Question: I have a datalist(see top data example in image , first 3 rows)
I want data transformation(kind of stranspose/stack) in format(see bottom data example in image)

<URL>
The emty(in red) fields must be deleted in the proces.
I've no idea where to start. Need some help.
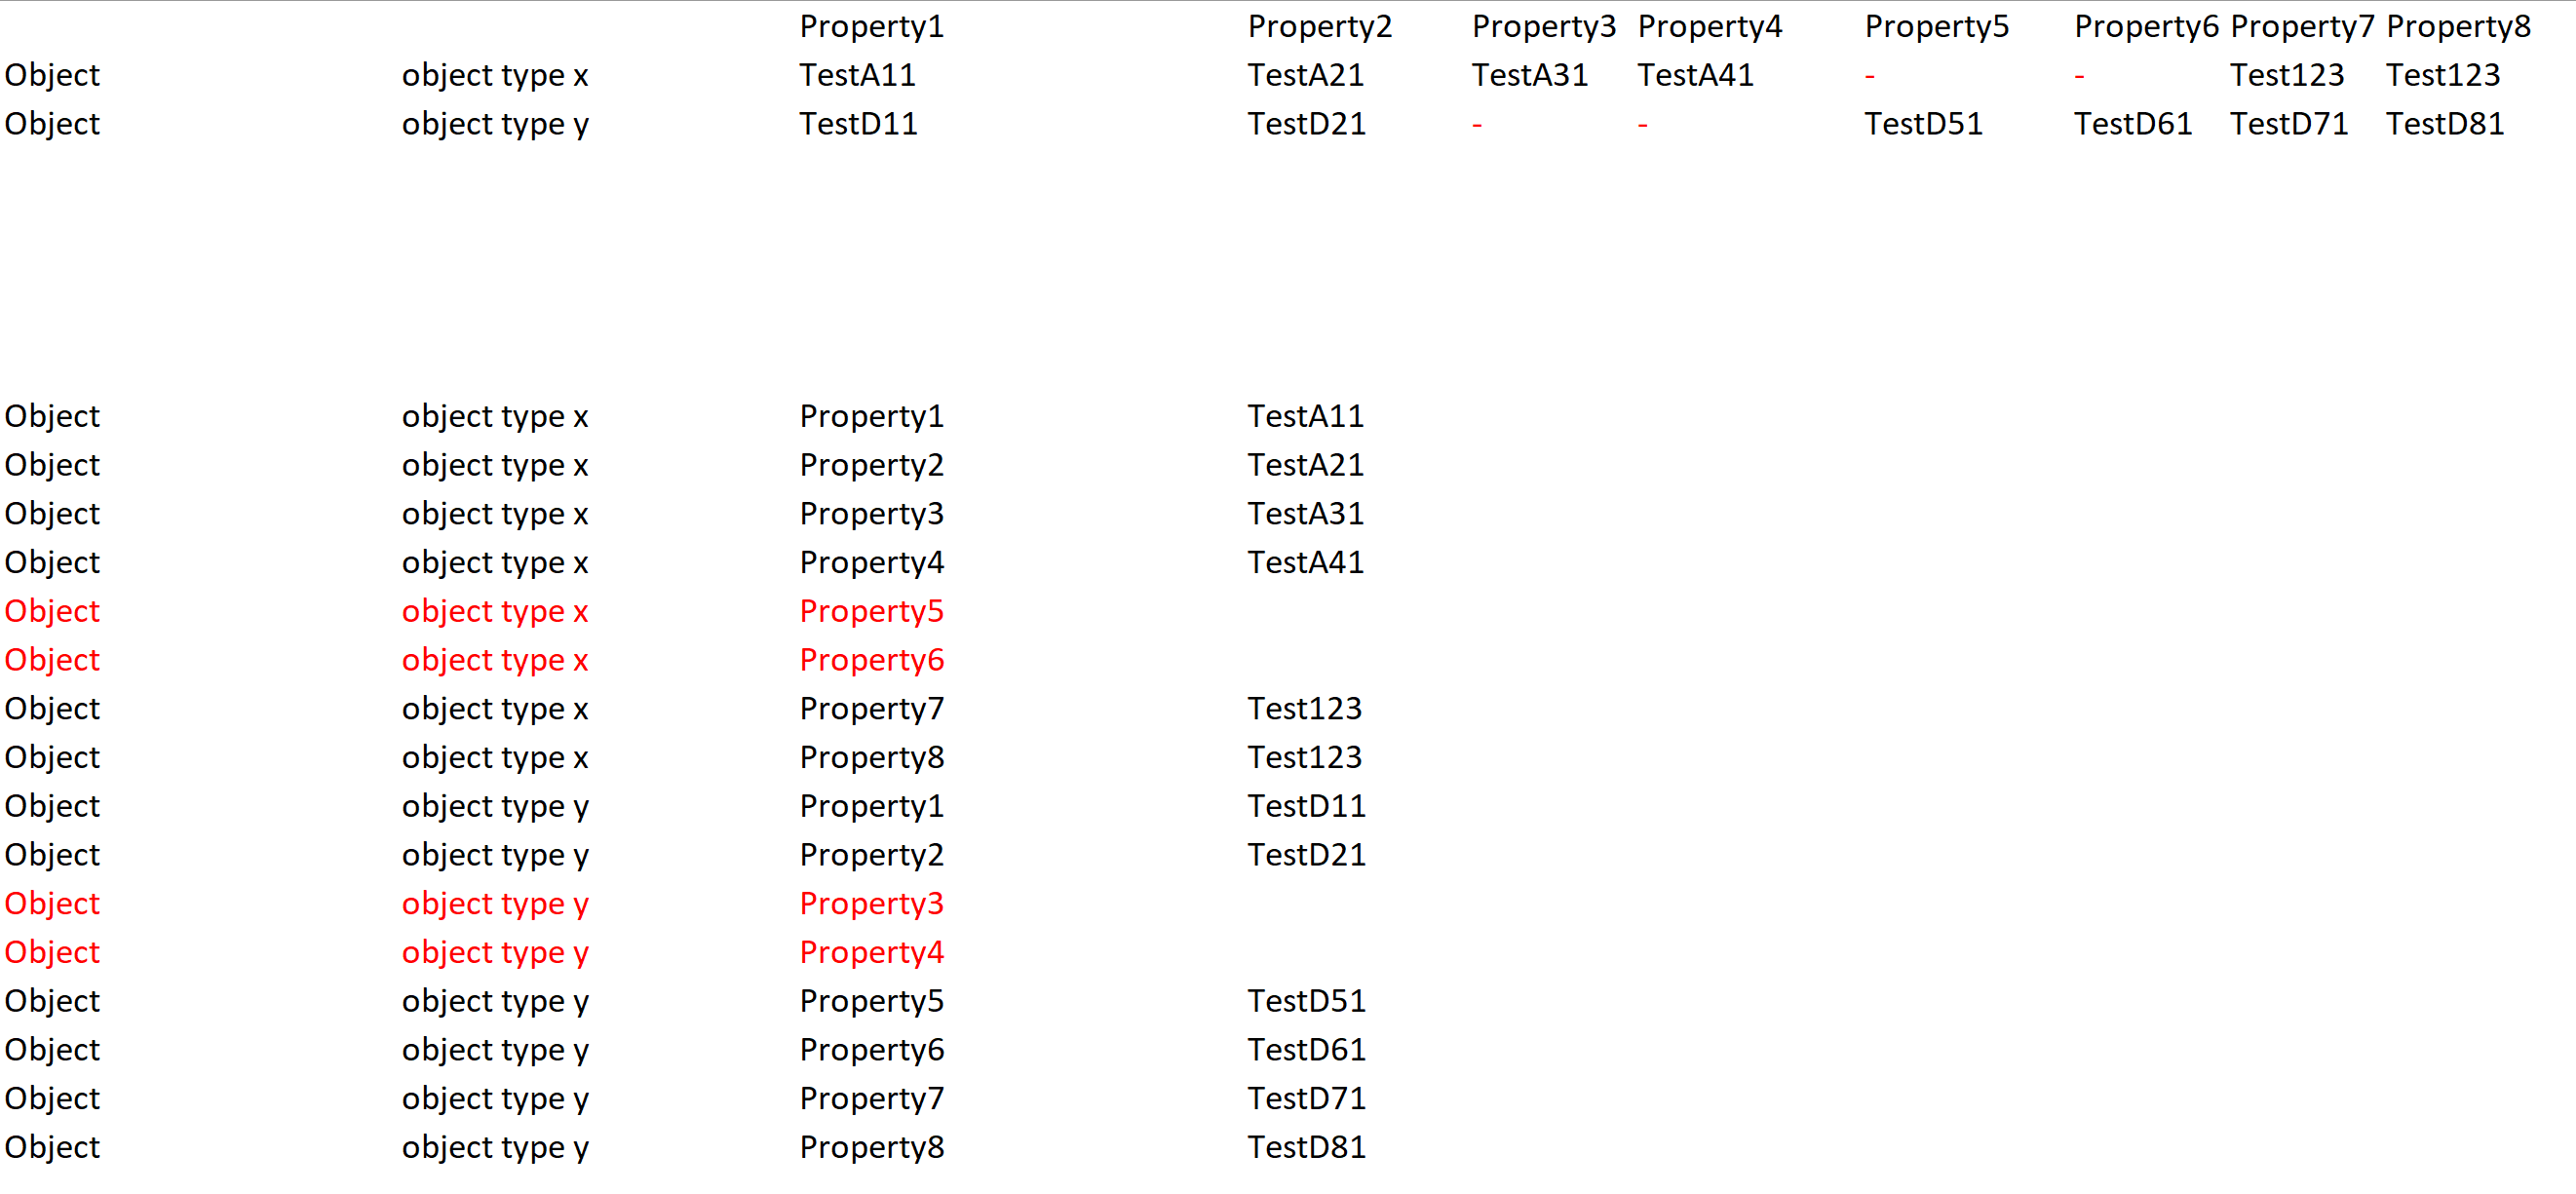
Answer: Thank you for the start.
I've short script that's all i needed for now.
'''
import pandas as pd
import numpy as np
df = pd.read_excel("data.xls", sheet_name='data')'
melted_df = pd.melt(df,id_vars=['Header col 1','Header col 2','Header col 3'])
clean_df = melted_df.replace('', np.nan).dropna()
clean_df.to_excel("clean-df.xls", sheet_name='clean data')
'''
This script is based on .xls files